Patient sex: M
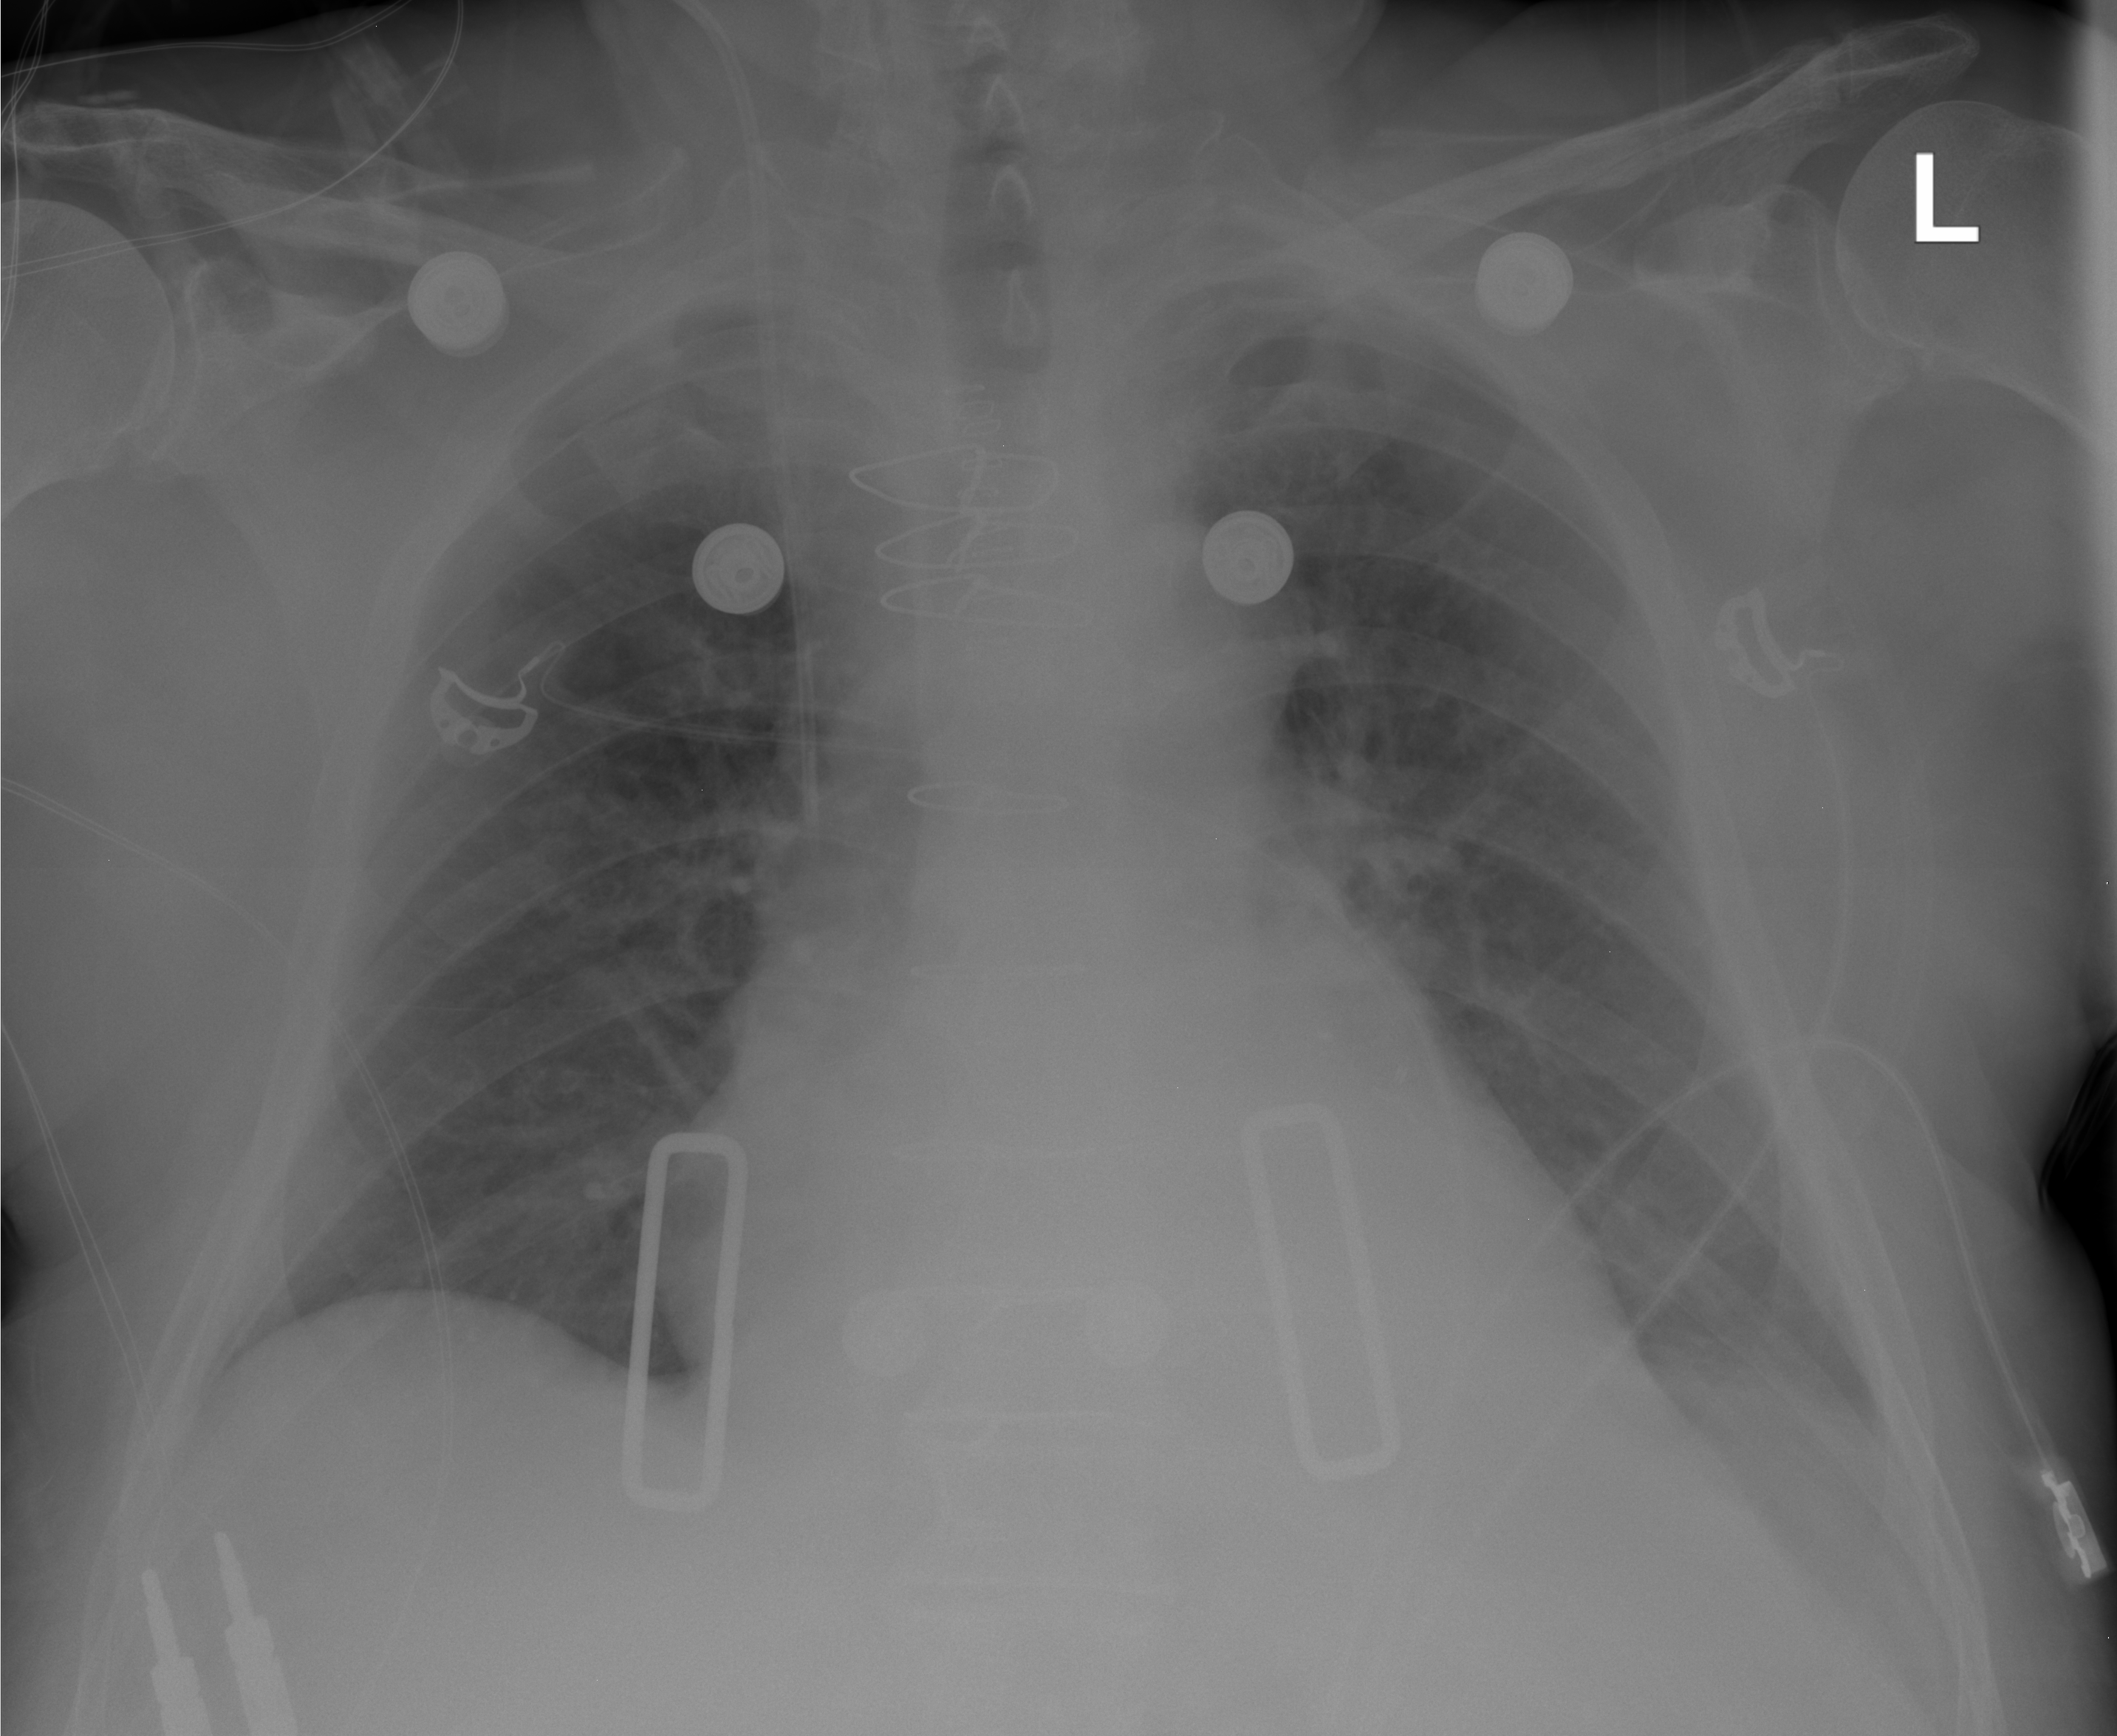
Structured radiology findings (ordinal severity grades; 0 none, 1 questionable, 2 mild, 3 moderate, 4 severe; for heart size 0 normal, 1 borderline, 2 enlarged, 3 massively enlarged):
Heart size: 0
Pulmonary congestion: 0
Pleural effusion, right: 0
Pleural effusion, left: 0
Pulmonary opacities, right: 0
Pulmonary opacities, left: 0
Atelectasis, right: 1
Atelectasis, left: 2